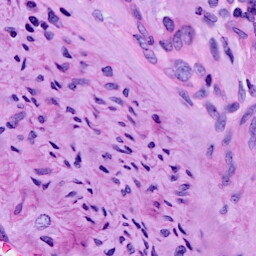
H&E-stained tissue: Cervix